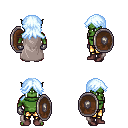
a pixel art fantasy rpg character, male body template, orc, green skin, gray cape, gold greaves, white cyan loose hair, metal gloves, maroon shoes, shield, four views (front, back, left, right), 2x2 character sprite sheet, small pixel art, hard edges, no anti-aliasing